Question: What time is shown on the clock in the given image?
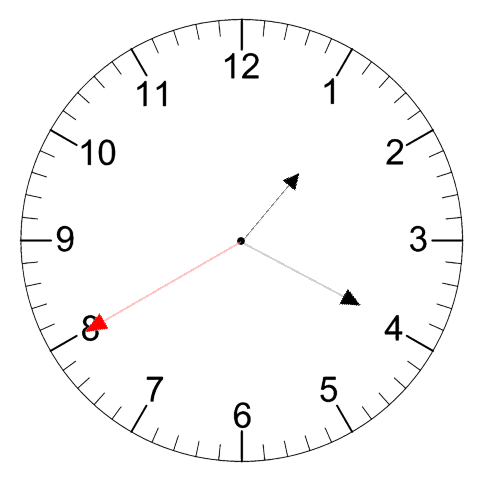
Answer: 01:19:40